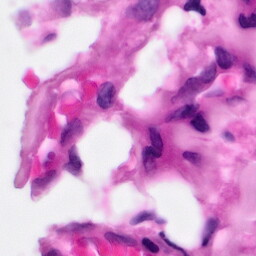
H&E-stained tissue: Pancreatic